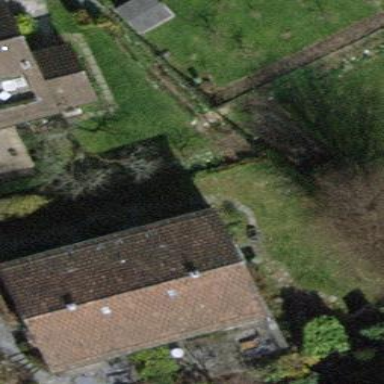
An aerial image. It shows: Semi-detached house.